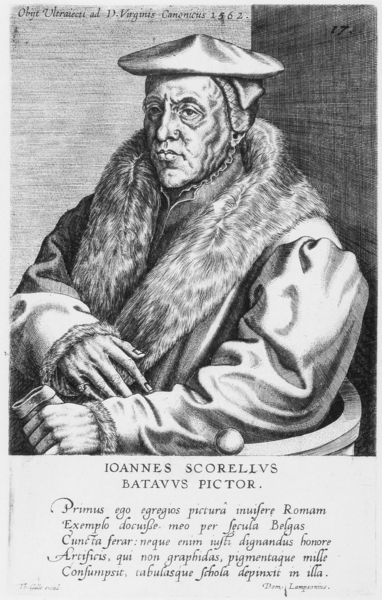
Titel: Jan van Scorel (aus: Lampsonius)
Künstler: Karl van Mander
Schlagwörter: hand, mann, sitzen, finger, handschuh, hut, mund, nase, ohr, profil, raum, stirn, stuhl, hemd, jacke, kappe, mütze, wand, augen, hermelin, johannes, kragen, pelz, ärmel, bildnis, hände, portrait, porträt, mantel, sitzend, spitzen, kinn, fell, schrift, ecke, lehne, grafik, brauen, robe, knochig, druck, schraffur, radierung, stich, text, kugel, pelzkragen, mittelalter, wams, gelehrter, kupferstich, latein, lateinisch, 1562, kragen+mütze, scorelius, scorellus